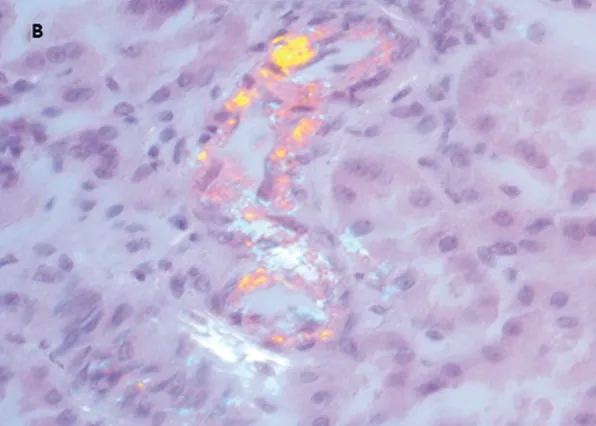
Obesity-associated vascular and mesangial AA amyloidosis. With apple-green birefringence under polarized light.
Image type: pathology (congo_red)